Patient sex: F
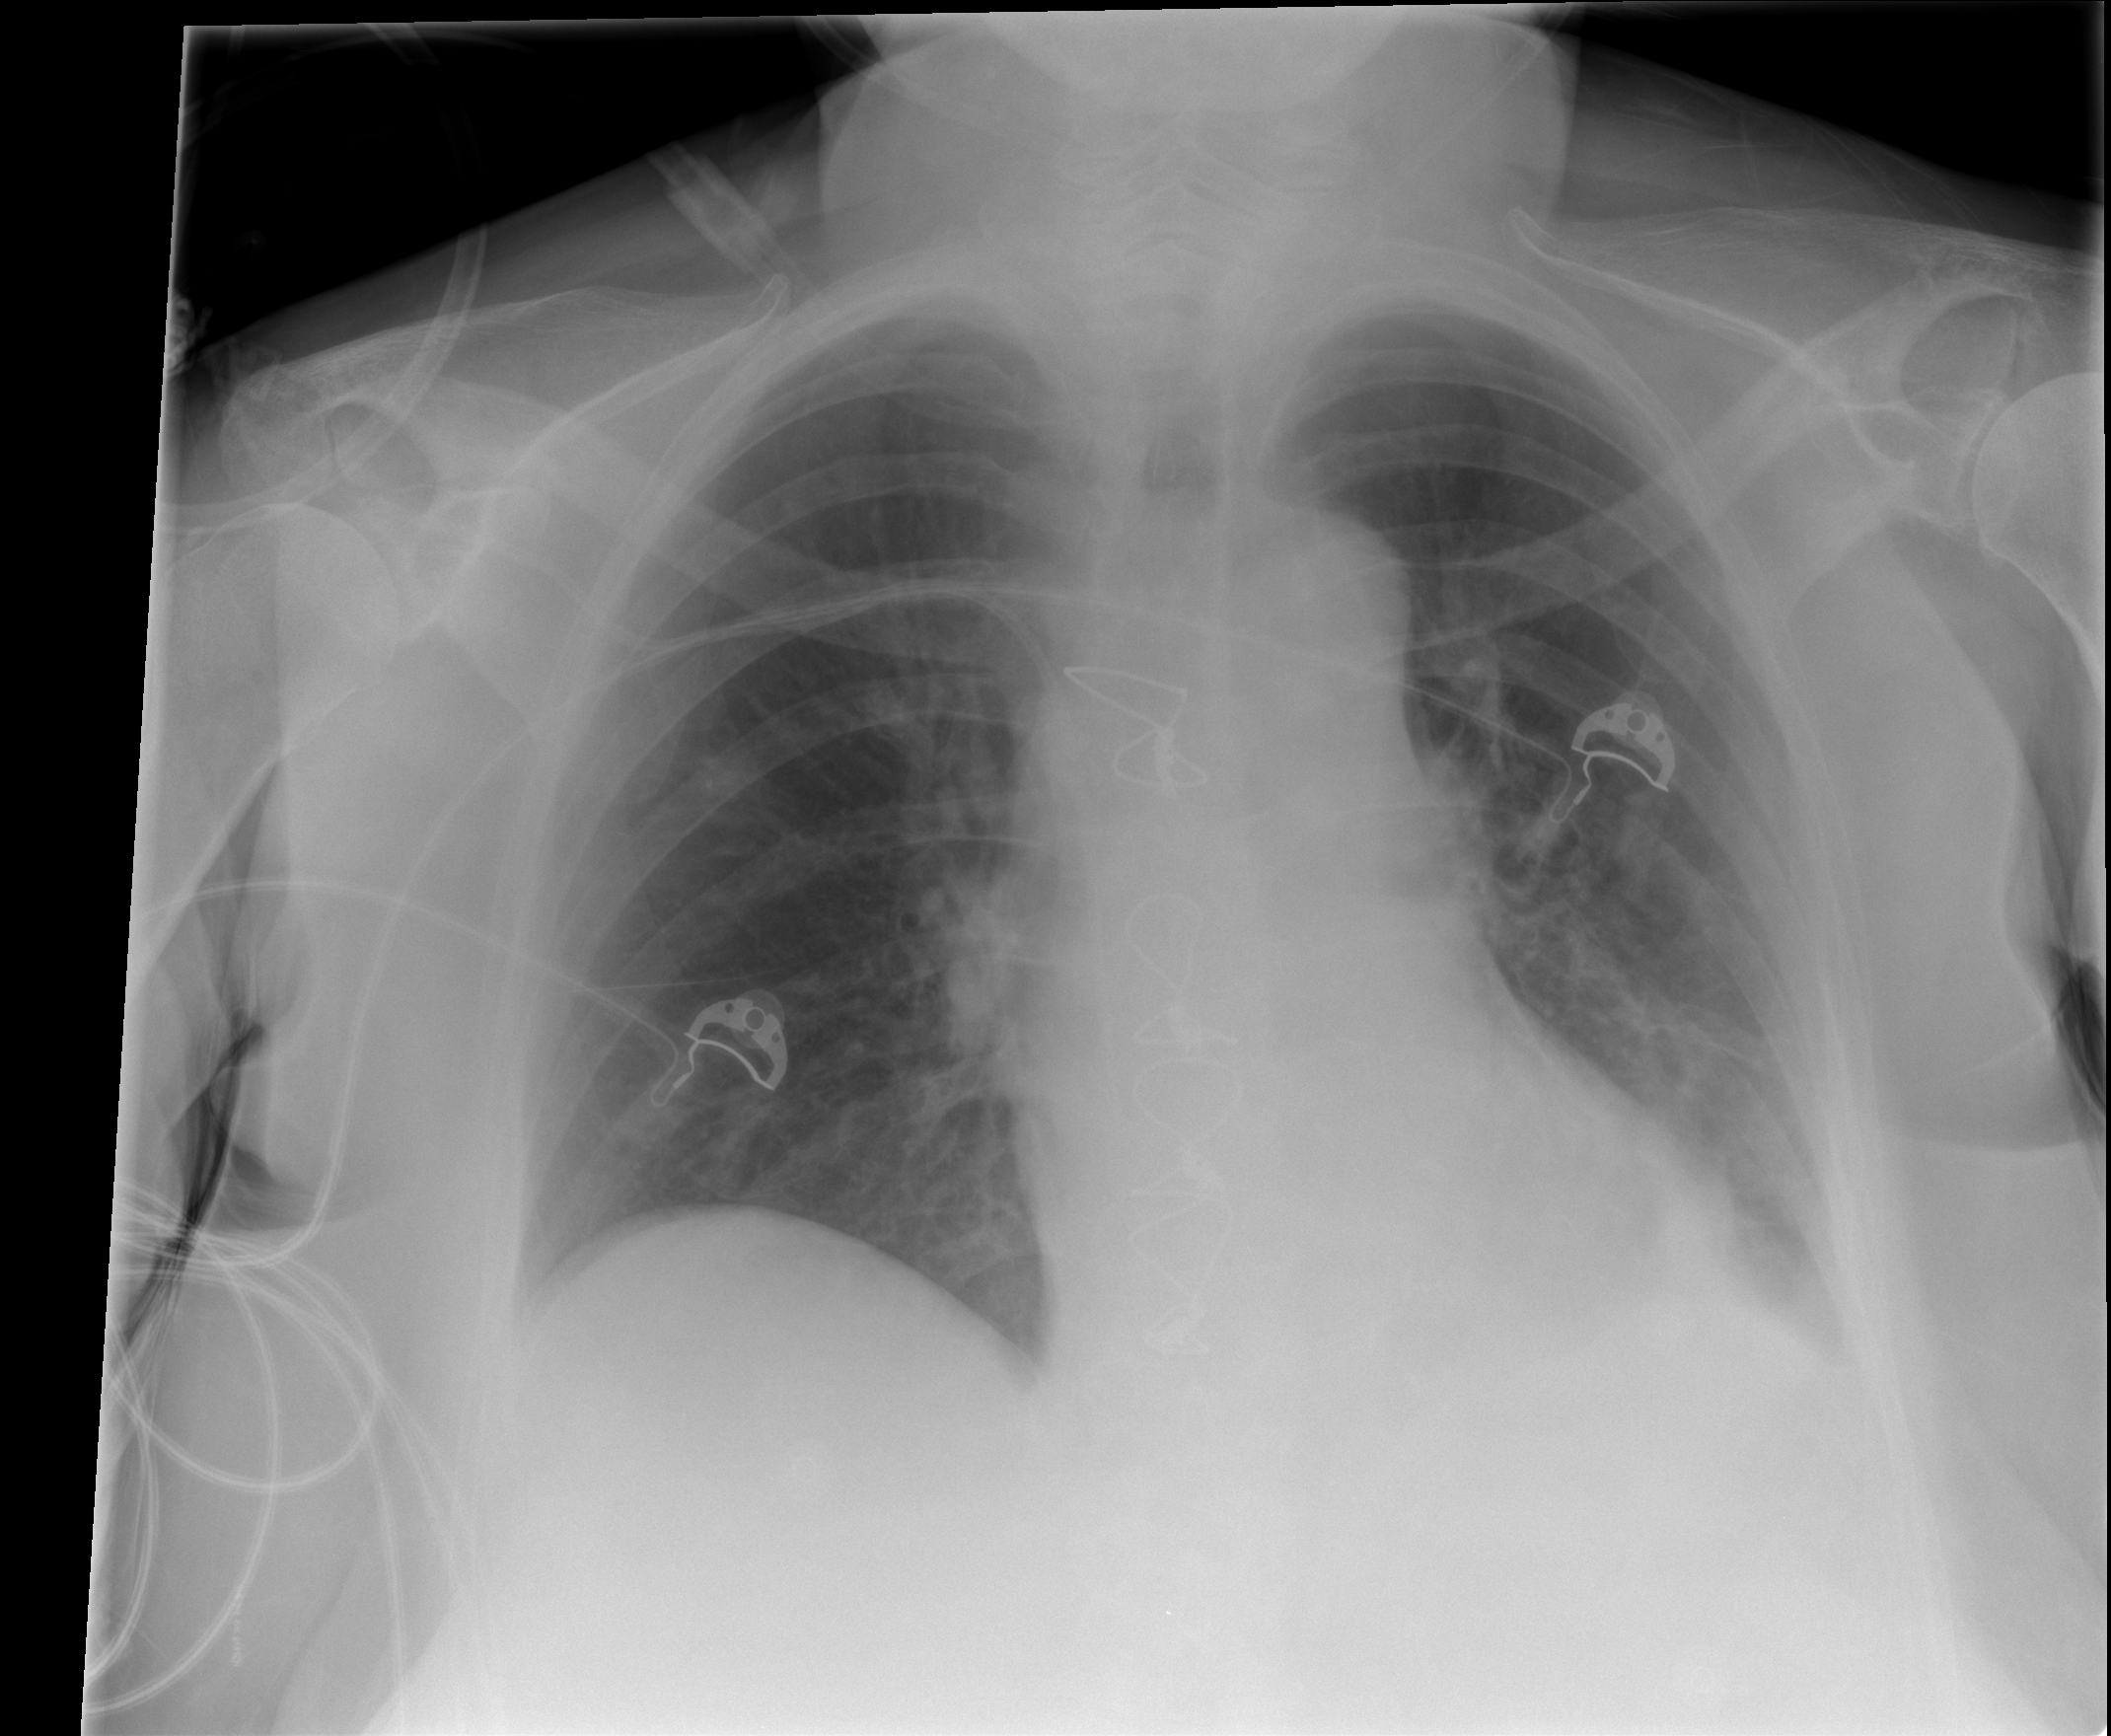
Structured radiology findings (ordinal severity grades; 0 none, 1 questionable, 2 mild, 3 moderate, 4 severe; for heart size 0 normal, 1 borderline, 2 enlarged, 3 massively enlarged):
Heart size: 1
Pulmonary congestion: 0
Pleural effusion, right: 0
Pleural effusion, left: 2
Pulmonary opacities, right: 0
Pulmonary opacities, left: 0
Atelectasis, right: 0
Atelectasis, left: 2